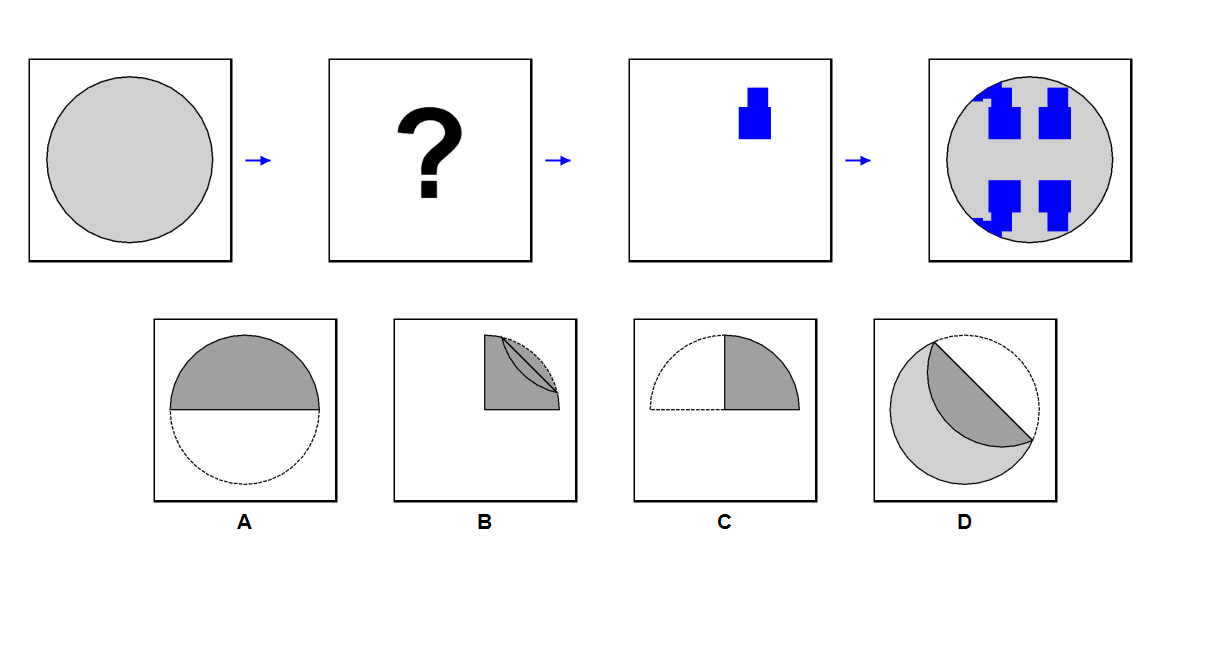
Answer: D